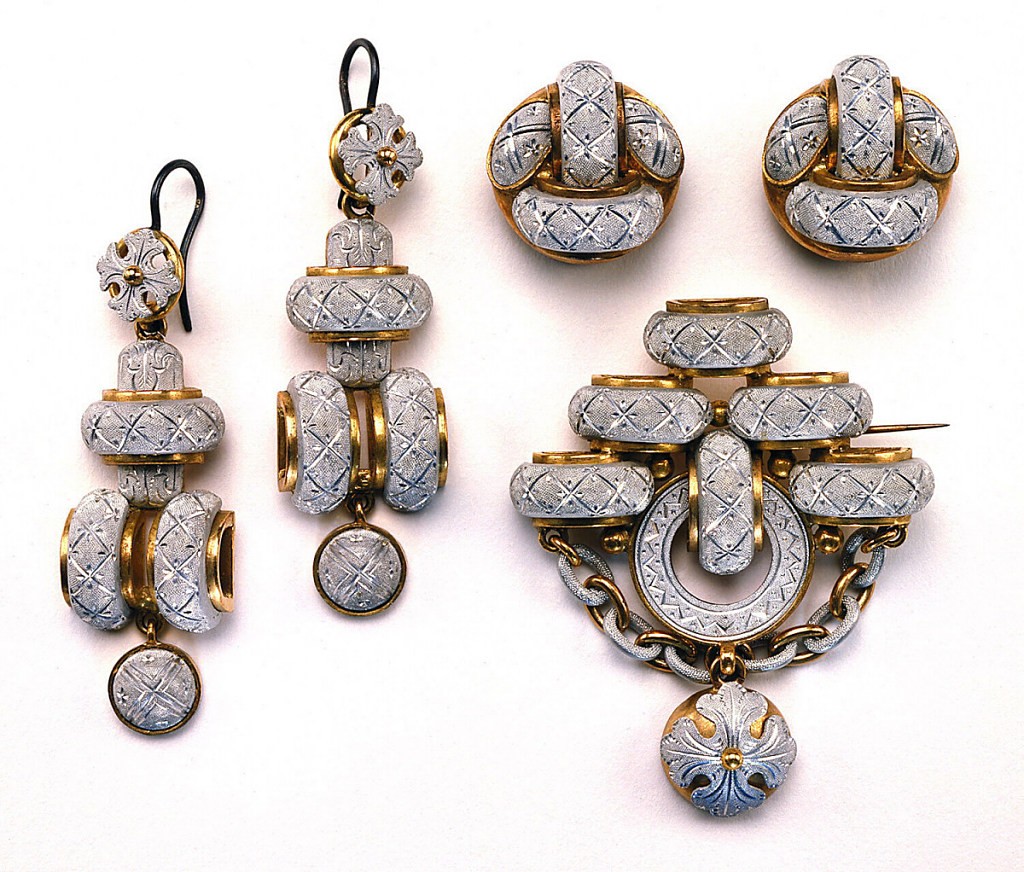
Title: Cuff buttons
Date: ca. 1860
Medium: Bright-cut engraved aluminum, gold
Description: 1928-5-3,4: Brooch (a) and earrings (b,c) of aluminum set in e...;     1928-5-3-a,b: Each circular button in the form of a knot decorat...;     1928-5-4-a/c: Brooch (a) and earrings (b,c) of aluminum set in e...